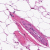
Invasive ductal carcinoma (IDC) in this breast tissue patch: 0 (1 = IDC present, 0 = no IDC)